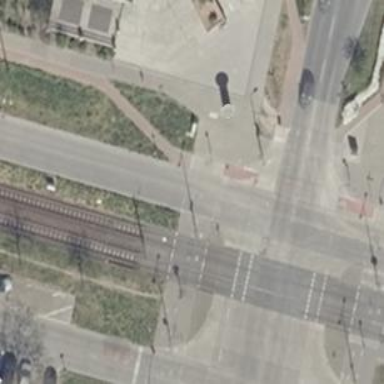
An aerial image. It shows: Footway crossing with traffic signals and pedestrian island.